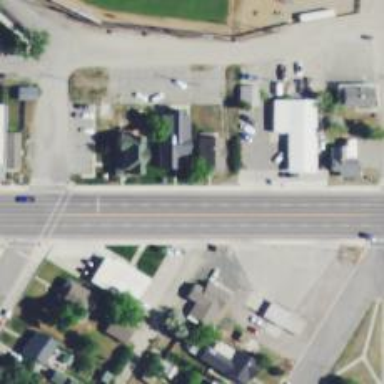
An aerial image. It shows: Alley classified as service road.